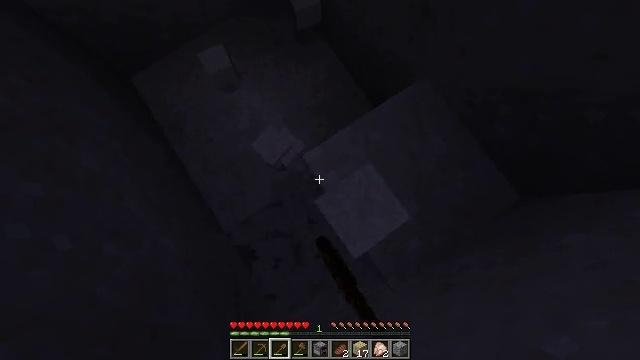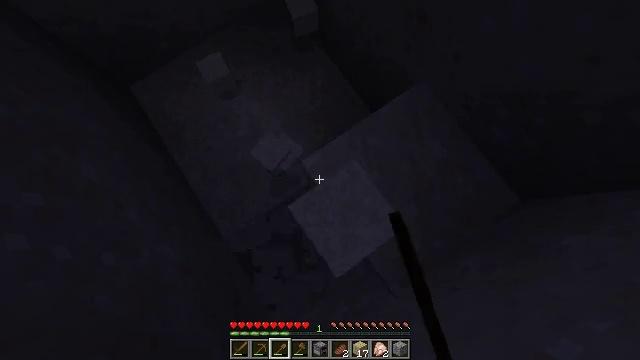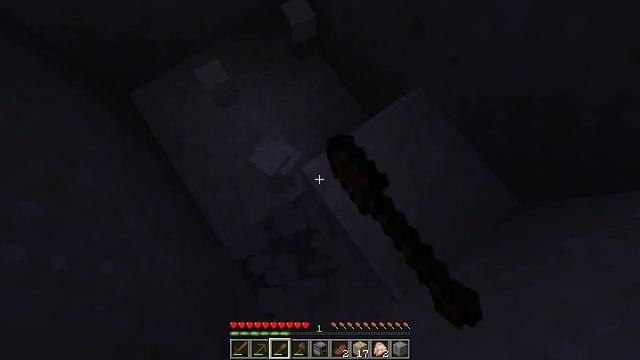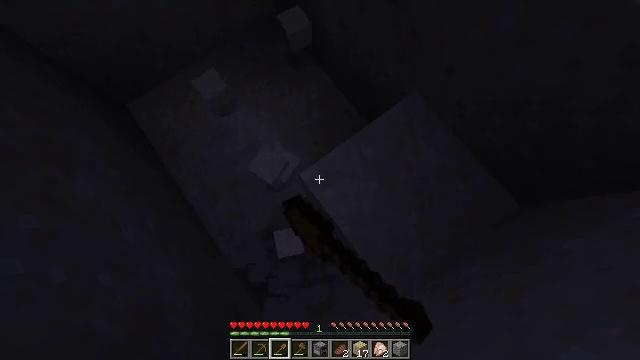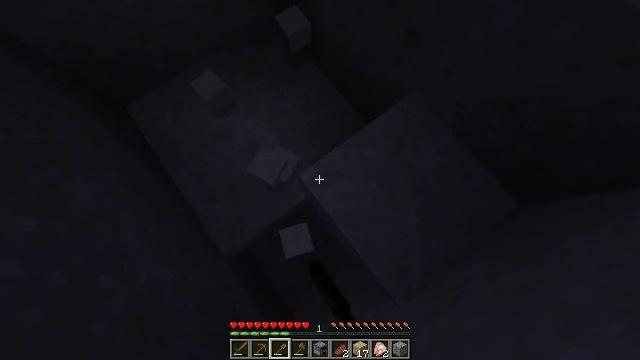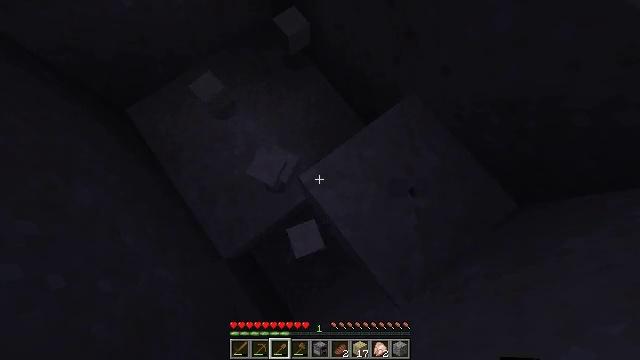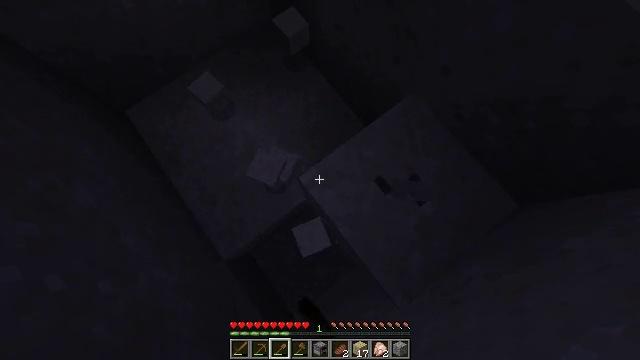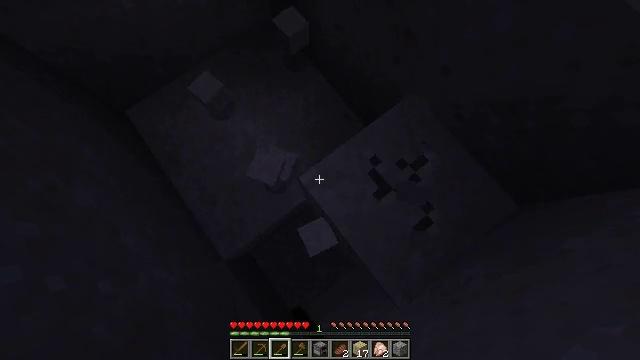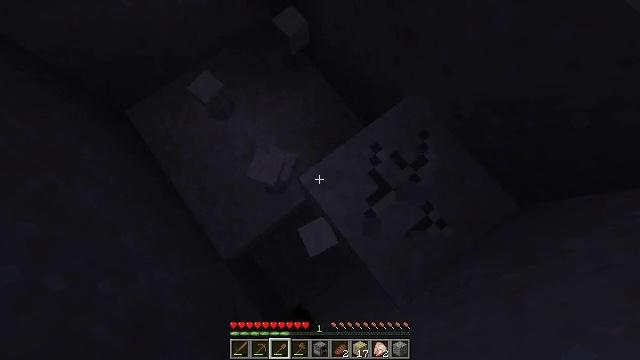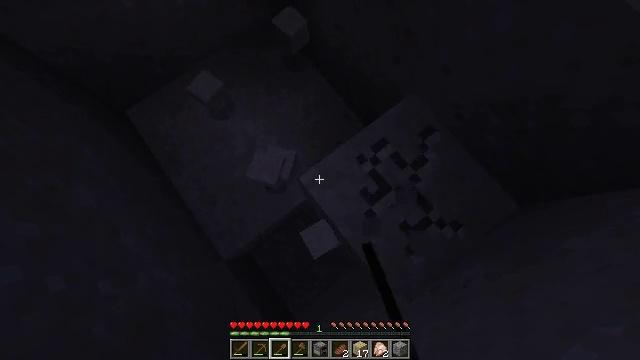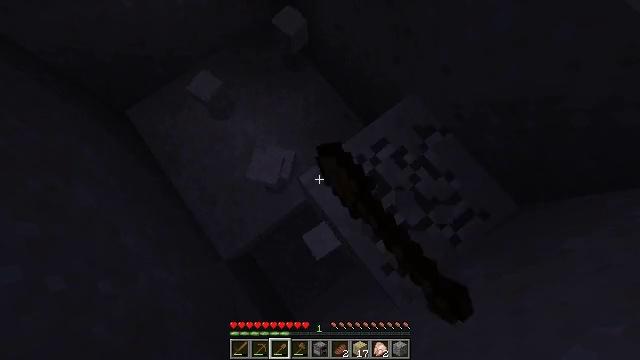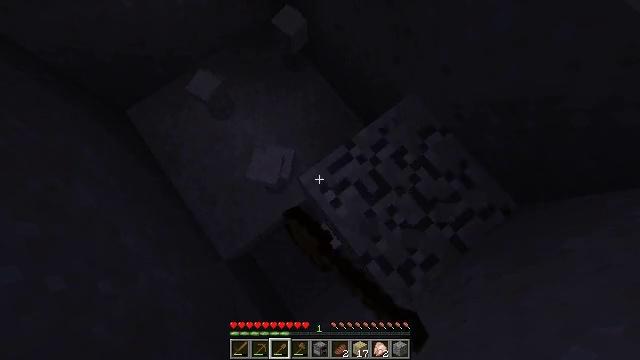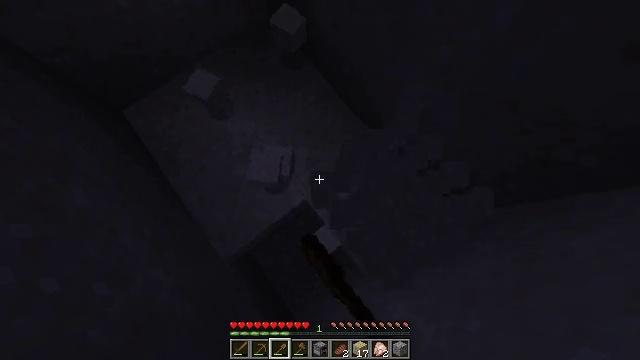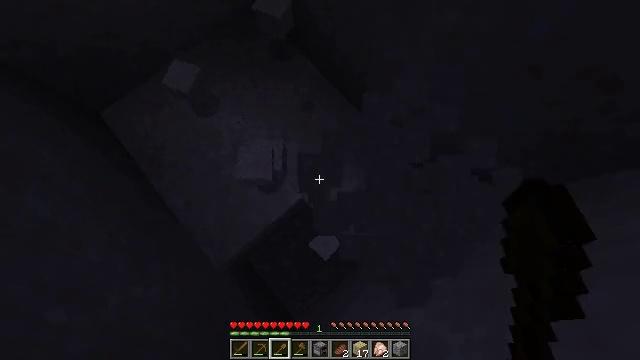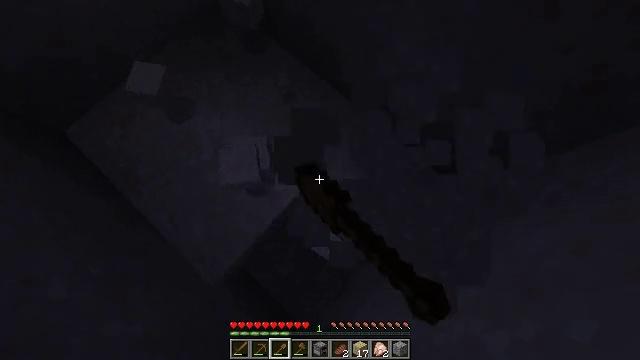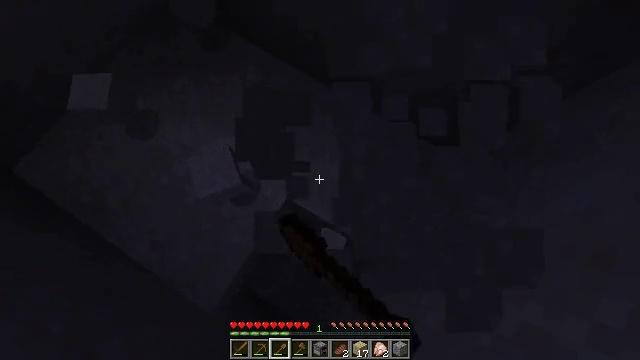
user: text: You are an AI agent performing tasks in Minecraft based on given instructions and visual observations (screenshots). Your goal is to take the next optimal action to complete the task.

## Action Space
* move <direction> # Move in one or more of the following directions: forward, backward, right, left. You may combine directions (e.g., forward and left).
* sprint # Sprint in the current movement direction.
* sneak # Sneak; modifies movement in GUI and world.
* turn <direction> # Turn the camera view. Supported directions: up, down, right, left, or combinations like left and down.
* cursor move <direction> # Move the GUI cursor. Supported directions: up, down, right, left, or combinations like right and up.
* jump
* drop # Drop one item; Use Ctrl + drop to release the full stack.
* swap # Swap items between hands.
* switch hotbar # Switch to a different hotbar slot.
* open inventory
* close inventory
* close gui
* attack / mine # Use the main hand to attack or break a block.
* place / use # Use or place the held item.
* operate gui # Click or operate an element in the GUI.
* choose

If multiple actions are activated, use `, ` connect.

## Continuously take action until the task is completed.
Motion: motion action
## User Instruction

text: Dig up some sand.
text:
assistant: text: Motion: turn up, attack / mine
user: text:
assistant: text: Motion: turn up, attack / mine
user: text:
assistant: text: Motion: turn right and up, attack / mine
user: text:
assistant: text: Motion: attack / mine
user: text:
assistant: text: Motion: attack / mine
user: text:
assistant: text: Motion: attack / mine
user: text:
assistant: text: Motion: attack / mine
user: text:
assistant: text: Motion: attack / mine
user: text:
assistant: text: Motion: attack / mine
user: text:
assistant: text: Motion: attack / mine
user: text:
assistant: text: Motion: attack / mine
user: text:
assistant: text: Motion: attack / mine
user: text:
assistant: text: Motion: turn right, attack / mine
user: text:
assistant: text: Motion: turn right, attack / mine
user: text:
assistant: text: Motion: turn right, attack / mine
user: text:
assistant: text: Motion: attack / mine
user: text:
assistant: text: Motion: attack / mine
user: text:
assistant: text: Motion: attack / mine
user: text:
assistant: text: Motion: attack / mine
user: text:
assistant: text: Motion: attack / mine
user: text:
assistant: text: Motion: attack / mine
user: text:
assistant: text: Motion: turn left, attack / mine
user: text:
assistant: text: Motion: turn left and up, attack / mine
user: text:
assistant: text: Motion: turn left and up, attack / mine
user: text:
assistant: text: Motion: turn left, attack / mine
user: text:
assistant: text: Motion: attack / mine
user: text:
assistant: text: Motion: attack / mine
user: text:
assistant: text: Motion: attack / mine
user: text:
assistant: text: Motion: attack / mine
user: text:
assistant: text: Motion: attack / mine